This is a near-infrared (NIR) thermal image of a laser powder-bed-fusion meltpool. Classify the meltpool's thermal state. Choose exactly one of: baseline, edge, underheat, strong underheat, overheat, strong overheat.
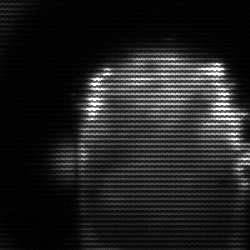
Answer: baseline